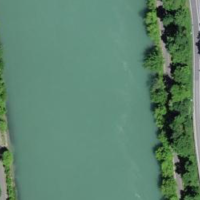
EUNIS habitat code: 15
Species observed at this site:
Cornus sanguinea
Lamium galeobdolon